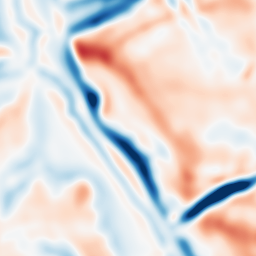
Category: multiscale
Decomposition family: dog
Decomposition parameters: sigma_low: 5
sigma_high: 10
Upsampling method: edge_directed
Upsampling parameters: scale: 4
Upsampling scale: 4